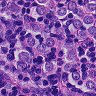
Metastatic tissue present: yes